Question: I have a lots of images of paper cards of different shades of colors. Like all blues, or all reds, etc. In the images, they are held up to different objects that are of that color.
I want to write a program to compare the color to the shades on the card and choose the closest shade to the object.
however I realize that for future images my camera is going to be subject to lots of different lighting. I think I should convert into HSV space.
I'm also unsure of what type of distance measure I should use. Given some sort of blobs from the cards, I could average over the HSV and simply see which blob's average is the closest.
But I welcome any and all suggestions, I want to learn more about what I can do with OpenCV.
EDIT: A sample

Here I want to compare the filled in red of the 6th dot to see it is actually the shade of the 3rd paper rectangle.
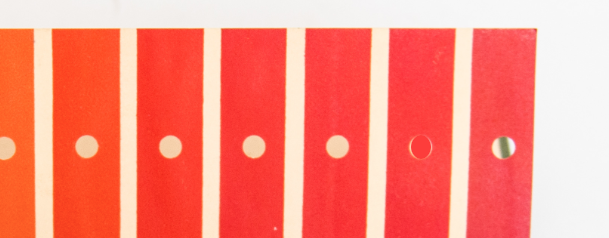
Answer: I think one possibility is to do the following:
1. compute the color histogram of the filled circle.
2. compute color histogram of the bar of paper.
3. compute a distance using histogram distance measures. Possibilities here includes: Chi square, Earthmover distance, Bhattacharya distance, Histogram intersection etc.
Check this opencv link for details on <URL>
Check this opencv link for details on the <URL>
Note that when computing the color histograms, convert your images to HSV colorspace as you yourself suggested. Then, there is 2 things to note here.
1. [EDITED to make this a suggestion rather than a must do because I believe V channel might be necessary to differentiate the shades. Anyhow, try both and go with the one giving better result. Apologies if this sent you off track.] One possibility is to only use the Hue and Saturation channels i.e. you build a 2D histogram rather than a 3D one consisting of values from the hue and saturation channels. The reason for doing so is that the variation in lighting is most felt in the V channel. This, together with the use of histograms, should hopefully make your comparisons more robust to lighting changes. There is some discussion on ignoring the V channel when building color histograms in this post here. You might find the references therein useful.
2. Normalize the histograms using the opencv functions. This is to account for the different sizes of the patches of material (your small circle vs the huge color bar has different number of pixels).
You might also wish to consider performing some form of preprocessing to "stretch" the color in the image e.g. using histogram equalization or an "S curve" mapping so that the different shades of color get better separated. Then compute the color histograms on this processed image. Keep the information for the mapping and perform it on new test samples before computing their color histograms.
Besides simply computing the distance and taking the closest one (i.e. a 1 nearest neighbor classifier), you might want to consider training a classifier to do the classification for you. One reason for doing so is that the training of the classifier will hopefully learn some way to differentiate between the different shades of hues since it has access to them during the training phase and is required to differentiate them. Notice that simply computing a distance, i.e. your suggested method, may not have this property. Hopefully this will give better classification.
The features use in the training can still be the color histograms that I mention above. That is, you compute color histograms as described above for your training samples and pass this to the classifier along with their class (i.e. which shade they are). Then, when you wish to classify a test sample, you likewise compute a color histogram and pass it to the classifier and it will return you the class (shade of color in your case) the color of the test sample belongs to.
Potential problems when training a classifier rather than using a simple distance comparison based approach as you have suggested is partly the added complexity of the program as well as potentially getting bad results when the training data is not good. There is also going to be a lot of parameter tuning involved to get it to work well.
See the opencv machine learning tutorials <URL> for more details. Note that in the examples in the link, the classifier only differentiate between 2 classes whereas you have more than 2 shades of color. This is not a problem as the classifiers in general can work with more than 2 classes.
Hope this helps.